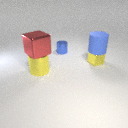
large yellow metal cylinder below large red metal cube